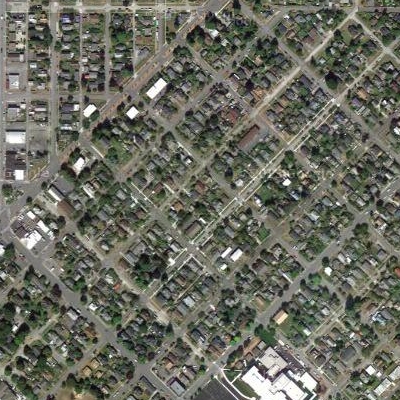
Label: fResident